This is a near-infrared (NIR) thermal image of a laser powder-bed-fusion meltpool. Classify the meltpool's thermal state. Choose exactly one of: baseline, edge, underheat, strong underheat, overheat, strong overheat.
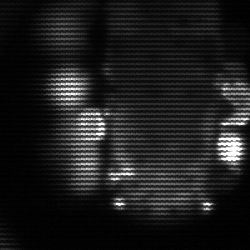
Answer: strong underheat